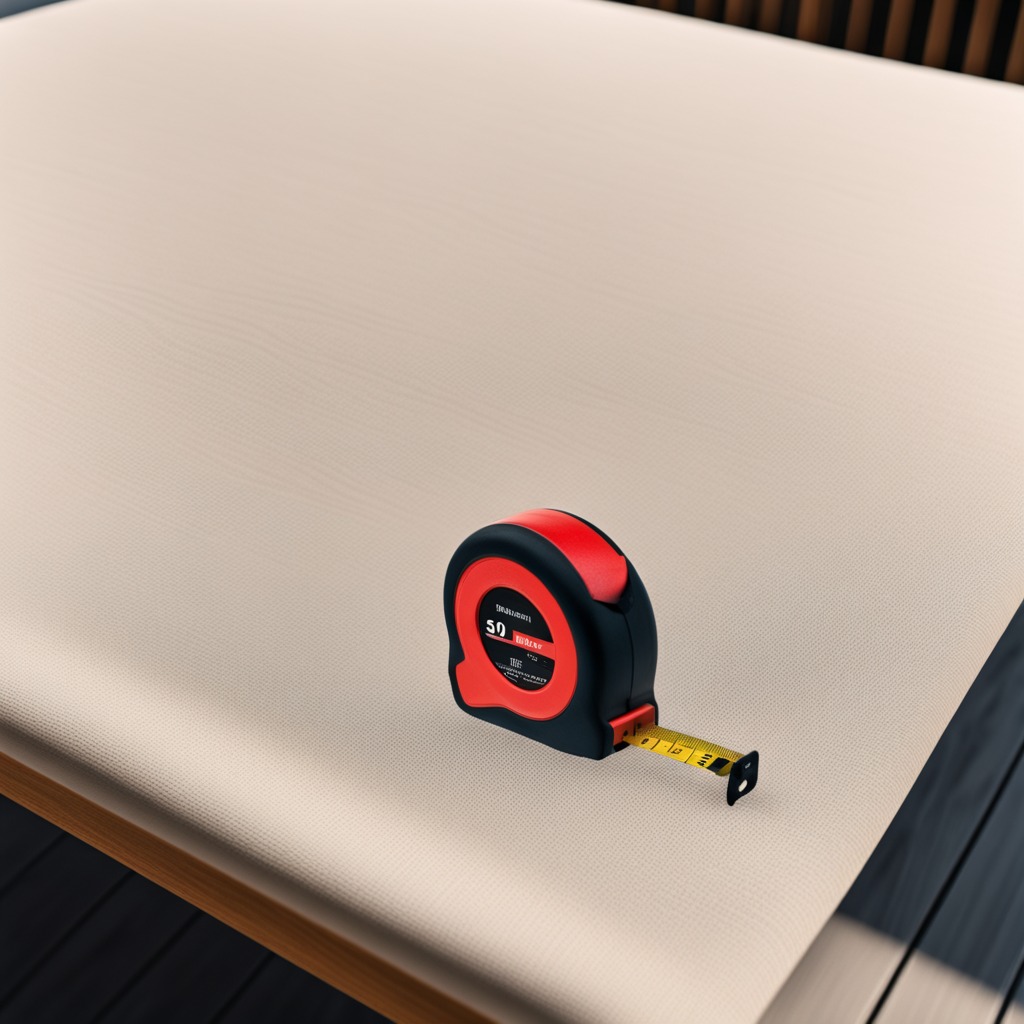
A measuring tape is lying on the wooden table.